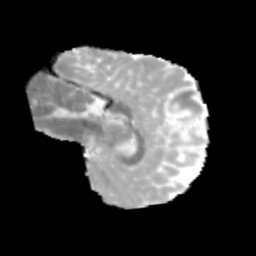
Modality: MD
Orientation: sagittal
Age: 9
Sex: male
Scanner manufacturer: siemens
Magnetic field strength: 3 T
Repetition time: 3.8 s
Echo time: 0.07 s